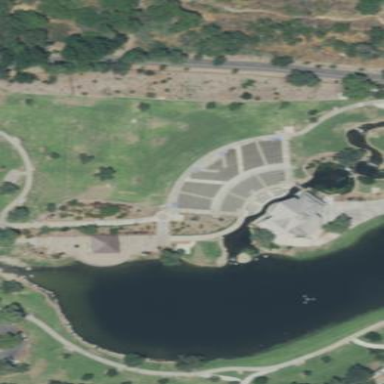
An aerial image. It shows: Grass area park.